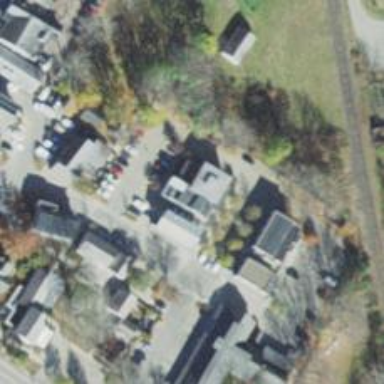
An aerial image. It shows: Healthcare clinic.